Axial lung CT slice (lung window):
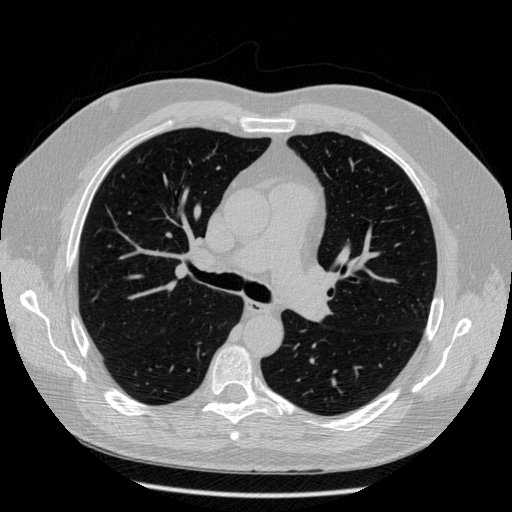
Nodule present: no